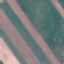
Label: AnnualCrop